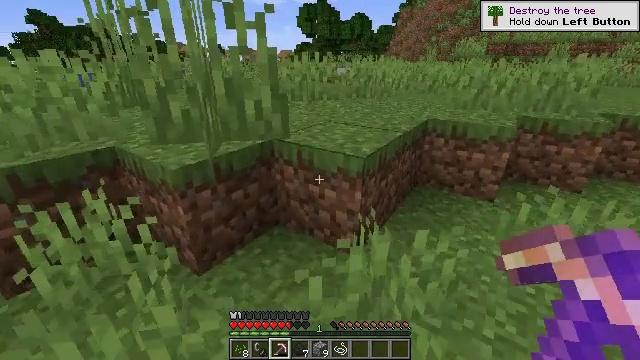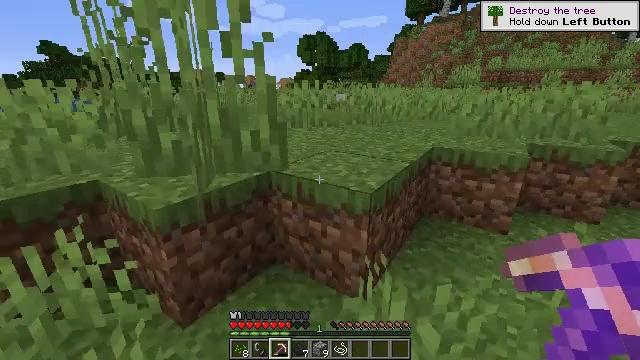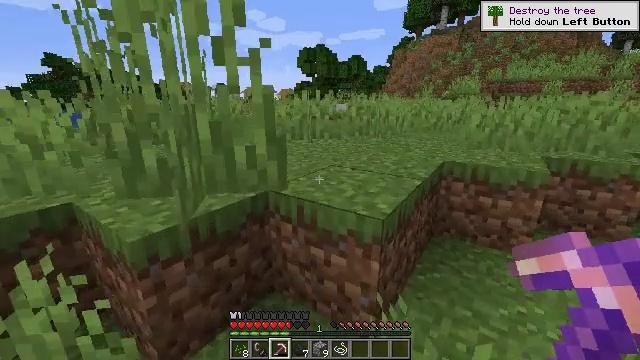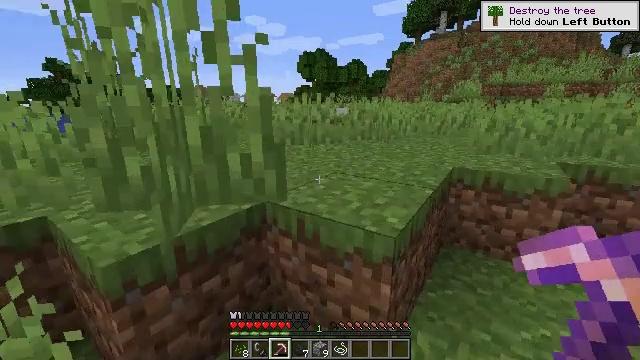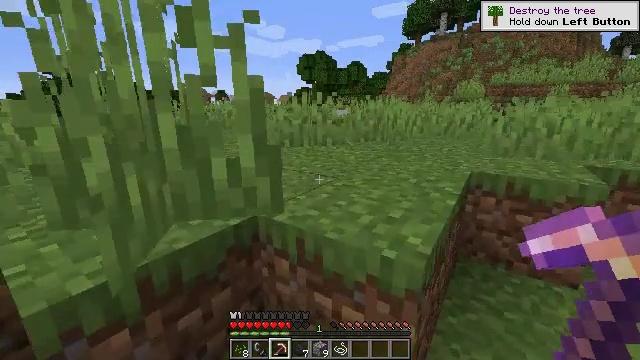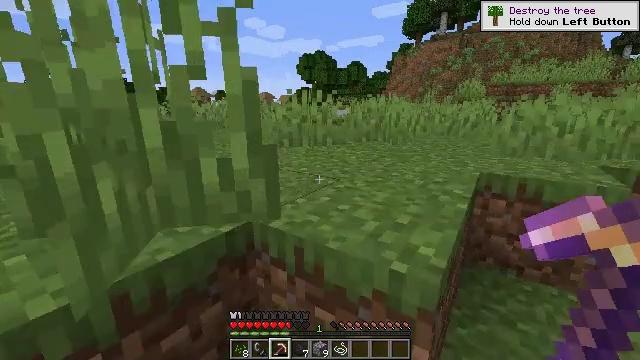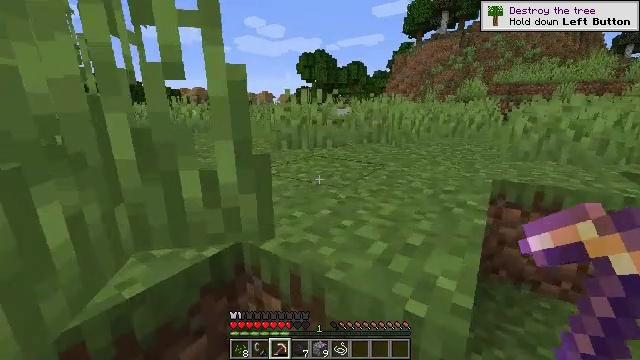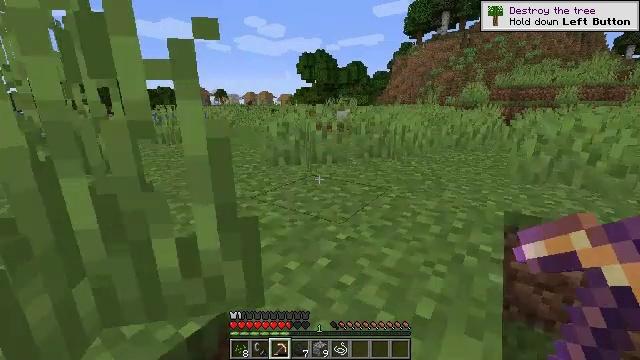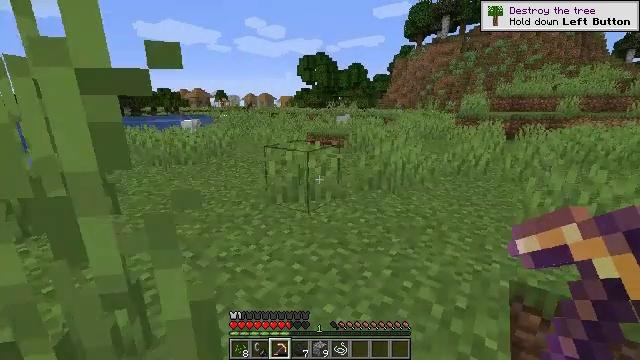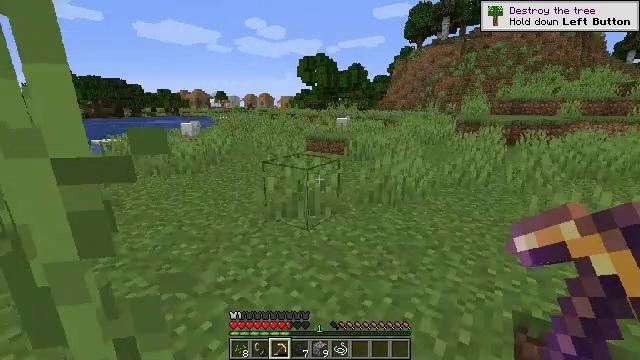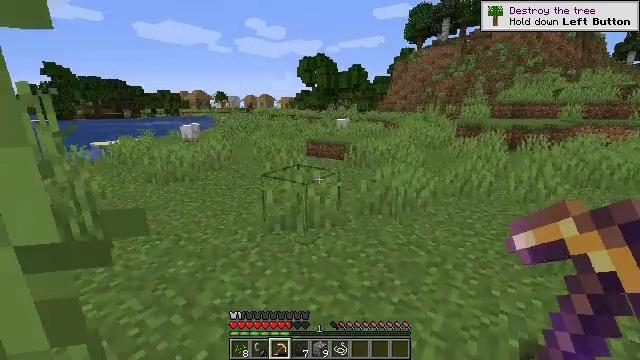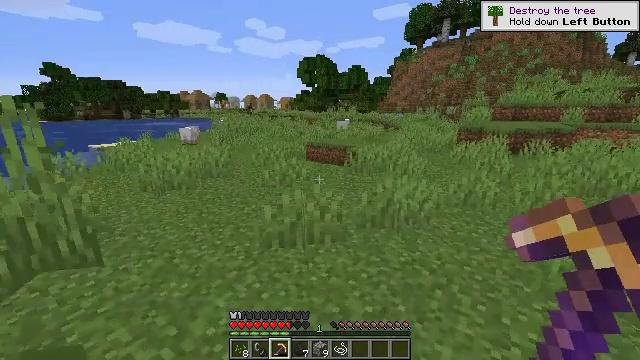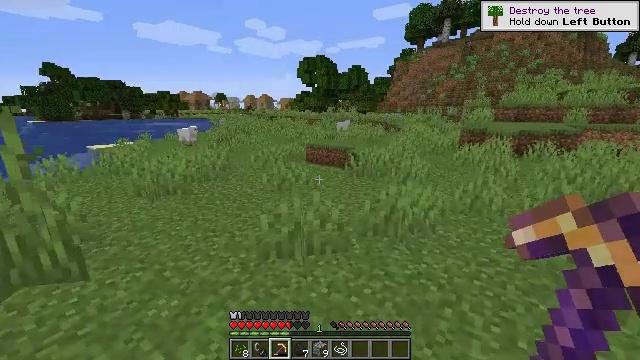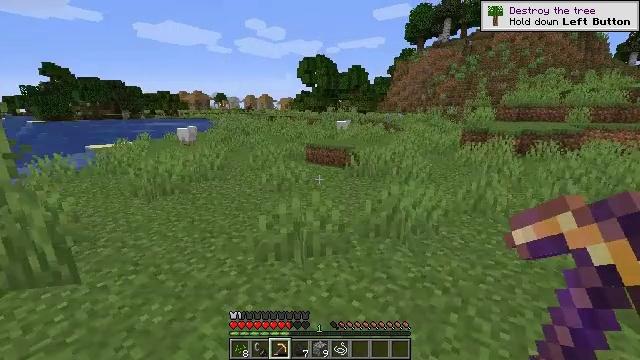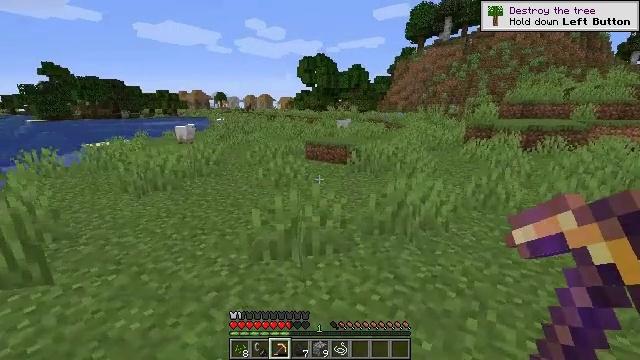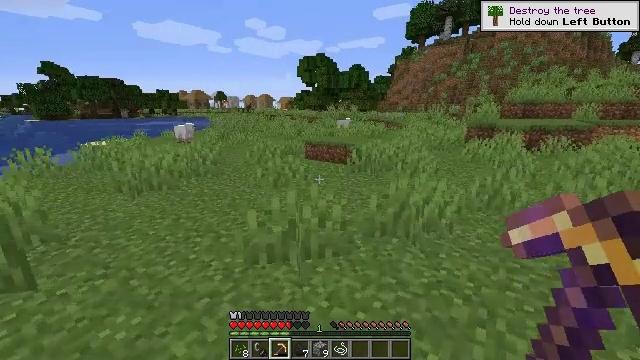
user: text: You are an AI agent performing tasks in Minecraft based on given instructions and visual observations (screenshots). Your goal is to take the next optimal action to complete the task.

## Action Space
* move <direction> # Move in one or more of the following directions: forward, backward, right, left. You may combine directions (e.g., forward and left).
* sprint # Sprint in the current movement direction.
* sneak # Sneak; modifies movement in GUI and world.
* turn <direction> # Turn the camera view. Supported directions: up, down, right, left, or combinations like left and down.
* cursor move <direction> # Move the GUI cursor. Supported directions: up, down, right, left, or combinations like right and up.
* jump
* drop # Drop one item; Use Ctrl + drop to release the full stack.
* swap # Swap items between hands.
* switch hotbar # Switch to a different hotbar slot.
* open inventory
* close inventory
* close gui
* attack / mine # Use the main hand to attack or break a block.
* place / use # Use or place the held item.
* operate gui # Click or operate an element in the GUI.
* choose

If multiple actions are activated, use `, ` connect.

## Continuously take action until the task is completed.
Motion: motion action
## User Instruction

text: Gather grass on the ground.
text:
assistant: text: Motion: move forward, turn up
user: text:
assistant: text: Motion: move forward, turn up
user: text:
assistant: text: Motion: move forward
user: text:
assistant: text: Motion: move forward
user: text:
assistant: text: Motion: move forward
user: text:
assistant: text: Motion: move forward
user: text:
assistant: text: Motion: move forward, jump
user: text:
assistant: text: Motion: move forward, jump
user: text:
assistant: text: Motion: move forward, jump
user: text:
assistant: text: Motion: move forward, jump
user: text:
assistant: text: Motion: move forward, jump
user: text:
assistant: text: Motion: move forward, jump
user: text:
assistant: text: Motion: move forward
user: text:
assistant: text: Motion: move forward
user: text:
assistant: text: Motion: move forward
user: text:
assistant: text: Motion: move forward
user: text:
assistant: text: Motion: move forward
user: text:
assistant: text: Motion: move forward
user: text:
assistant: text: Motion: move forward
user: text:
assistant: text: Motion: move forward
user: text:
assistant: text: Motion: move forward
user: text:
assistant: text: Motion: move forward
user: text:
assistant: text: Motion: move forward
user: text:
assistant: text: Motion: move forward
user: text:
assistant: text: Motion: move forward
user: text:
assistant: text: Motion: move forward
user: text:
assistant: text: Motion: move forward
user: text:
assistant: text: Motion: move forward
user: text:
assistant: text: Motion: move forward
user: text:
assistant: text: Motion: move forward